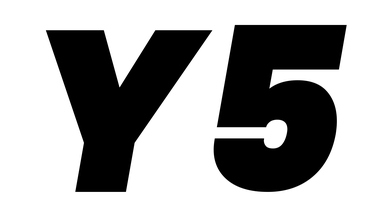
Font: Poppins-BlackItalic